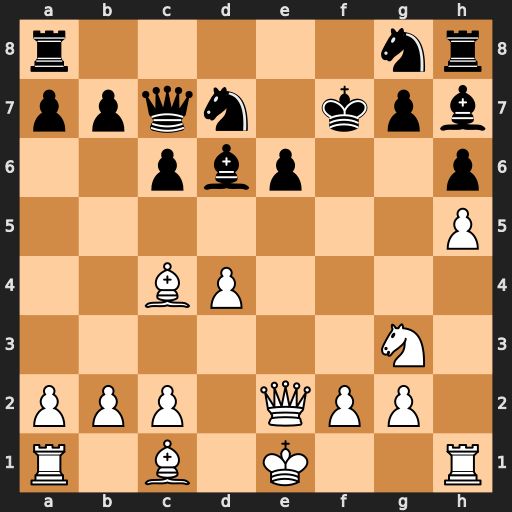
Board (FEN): r5nr/ppqn1kpb/2pbp2p/7P/2BP4/6N1/PPP1QPP1/R1B1K2R
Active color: w
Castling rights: KQ
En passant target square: -
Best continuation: Qxe6+ Kf8 Qf7#